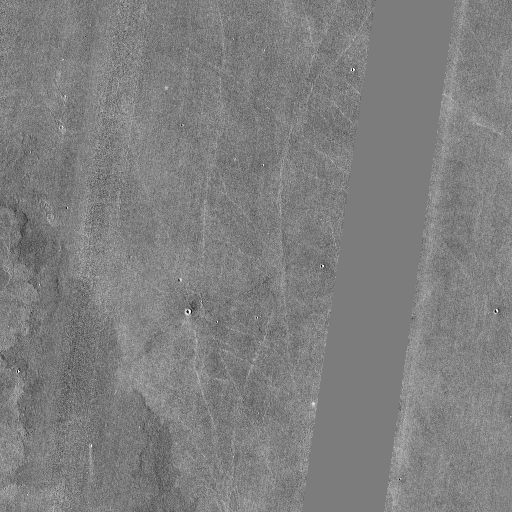
Crater classes present: Background, Other